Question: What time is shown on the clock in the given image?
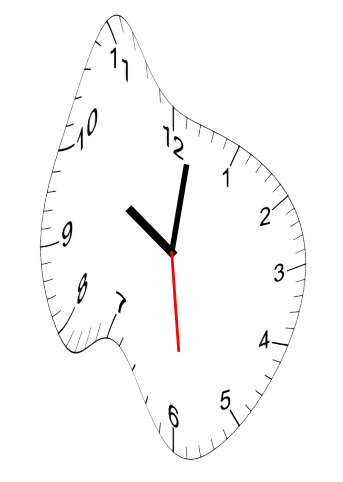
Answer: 10:01:29